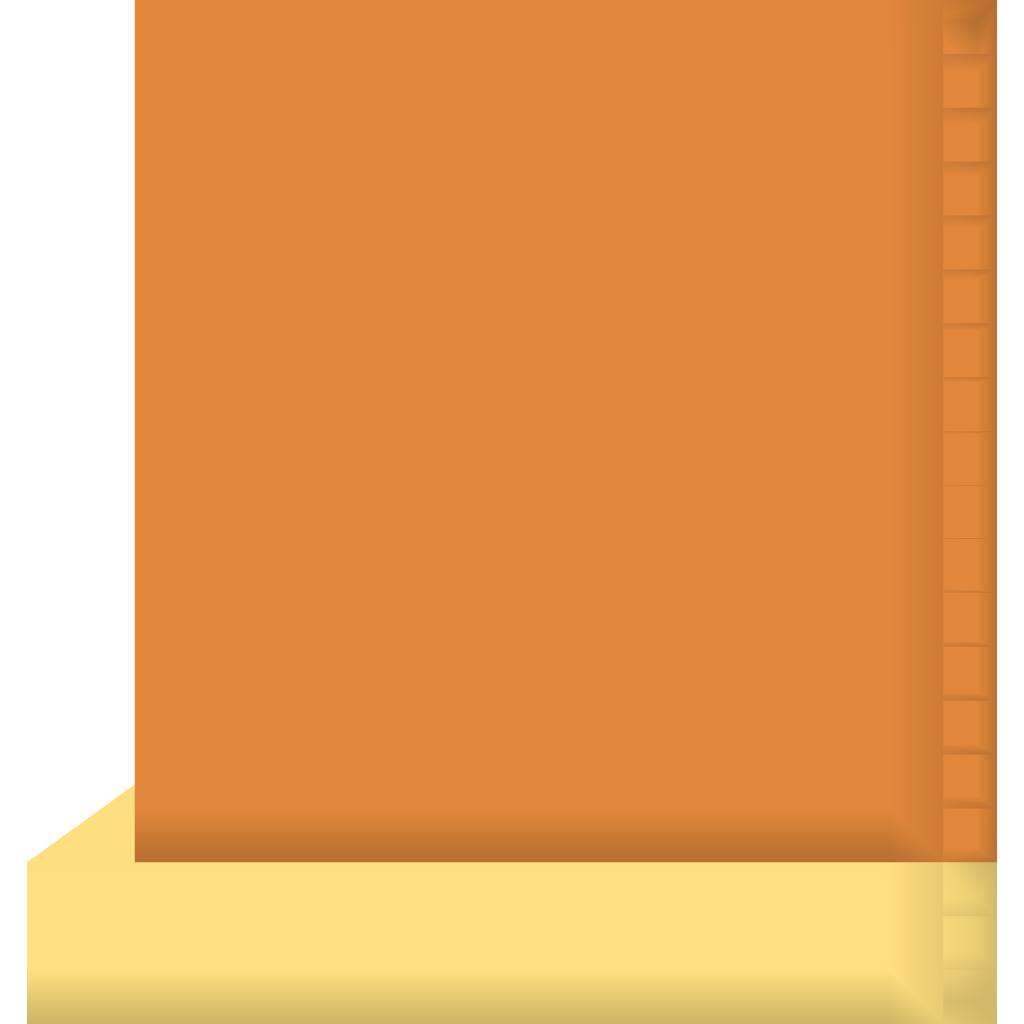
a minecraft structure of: Giant Pumpkin-Pumpkin Farm high quality